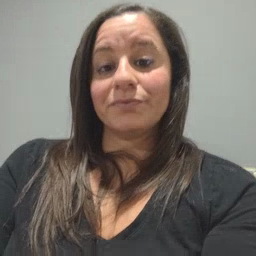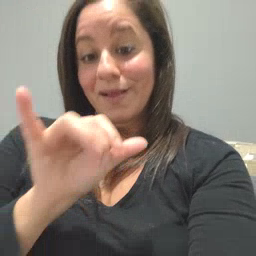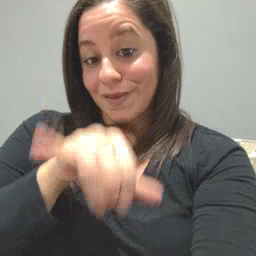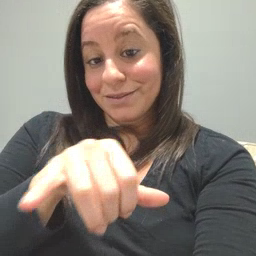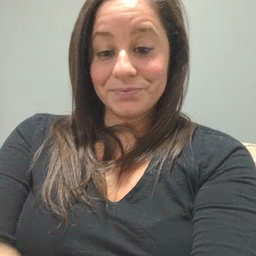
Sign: that